Question: I am wondering if there is a way in matplotlib to place a histogram to cover up to the height of the points I have for my scatter plot in the plot bellow? I'm just finding a way to make a histogram to cover the 10 bins in the axis. Here is the code I have so far:
'''
bglstat = np.array([9.0, 10.0, 2.0, 7.0, 7.0, 4.0])
candyn = np.array([2.0, 2.0, 1.0, 1.0, 1.0, 3.0, 1.0, 2.0, 1.0, 1.0])
candid = np.array([1.0, 2.0, 3.0, 4.0, 5.0, 6.0, 7.0, 8.0, 9.0, 10.0])
fig = plt.figure()
a2 = fig.add_subplot(111)
a2.scatter(candid, candyn, color='red')
a2.set_xlabel("Candidate Bulgeless Galaxy ID #")
a2.set_ylabel("Classified as Bulgeless")
a2.set_xticks([1,2,3,4,5,6,7,8,9,10])
plt.show()
'''

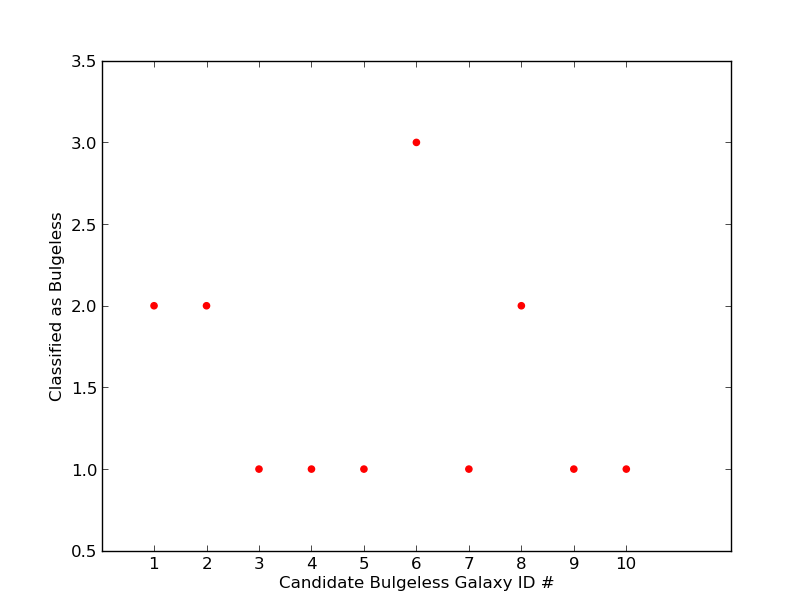
Answer: '''
bglstat = np.array([9.0, 10.0, 2.0, 7.0, 7.0, 4.0])
candyn = np.array([2.0, 2.0, 1.0, 1.0, 1.0, 3.0, 1.0, 2.0, 1.0, 1.0])
candid = np.array([1.0, 2.0, 3.0, 4.0, 5.0, 6.0, 7.0, 8.0, 9.0, 10.0])
fig = plt.figure()
a2 = fig.add_subplot(111)
a2.scatter(candid, candyn, color='red')
a2.set_xlabel("Candidate Bulgeless Galaxy ID #")
a2.set_ylabel("Classified as Bulgeless")
a2.set_xticks([1,2,3,4,5,6,7,8,9,10])
a2.hist(candyn, bins = arange(-.5,10.5,1))
plt.show()
'''
gives:

So, obviously, the answer is "yes". Now the histogram characteristics need to be adjusted according your needs. In the example above it uses the same X and Y scale as your scatter data, but that does not need to be the case.
---
Or are you looking for a way to make a bar plot with your histogram data? Then:
'''
bglstat = np.array([9.0, 10.0, 2.0, 7.0, 7.0, 4.0])
candyn = np.array([2.0, 2.0, 1.0, 1.0, 1.0, 3.0, 1.0, 2.0, 1.0, 1.0])
candid = np.array([1.0, 2.0, 3.0, 4.0, 5.0, 6.0, 7.0, 8.0, 9.0, 10.0])
fig = plt.figure()
a2 = fig.add_subplot(111)
a2.bar(candid-.8/2, candyn, width=.8)
a2.set_xlabel("Candidate Bulgeless Galaxy ID #")
a2.set_ylabel("Classified as Bulgeless")
a2.set_xticks([1,2,3,4,5,6,7,8,9,10])
plt.show()
'''

By the way, the 'set_xticks' looks a bit odd. You might consider using 'set_xticks(candid)' to show your categories or 'set_xticks(np.arange(1,11))' for explicitly setting ticks 1..10. Also, I suggest you add some code to set the extents (e.g. 'a2.set_xlim(-1,11)', 'a2.set_ylim(0, np.max(candyn) + 1)' to gain control over the scaling. (Rule of thumb: If you set ticks manually, you should set the extents manually, as well.)